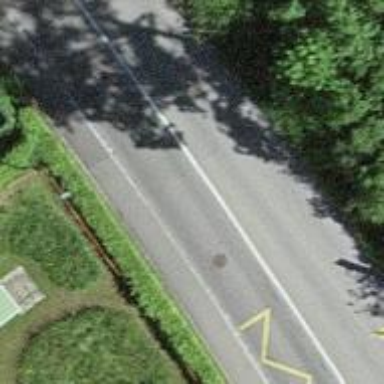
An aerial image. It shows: Paved tertiary road.